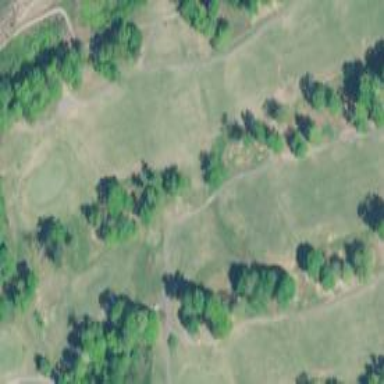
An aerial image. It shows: Golf fairway surrounded by grass.